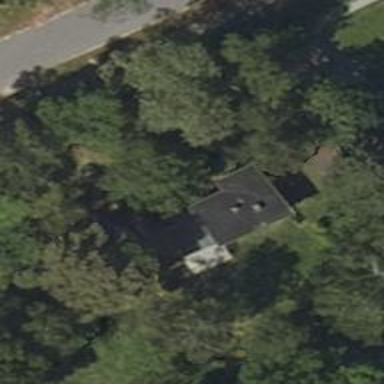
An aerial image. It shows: Detached building.